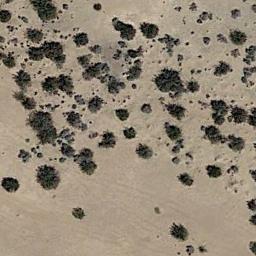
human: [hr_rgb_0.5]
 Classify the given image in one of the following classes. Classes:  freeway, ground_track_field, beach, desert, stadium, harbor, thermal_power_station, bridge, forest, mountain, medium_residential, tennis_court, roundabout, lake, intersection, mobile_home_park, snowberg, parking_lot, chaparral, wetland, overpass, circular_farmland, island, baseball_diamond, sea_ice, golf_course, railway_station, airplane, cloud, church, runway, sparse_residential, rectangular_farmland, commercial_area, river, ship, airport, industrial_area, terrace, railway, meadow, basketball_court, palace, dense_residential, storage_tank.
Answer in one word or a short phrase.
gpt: chaparral